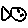
Label: fish